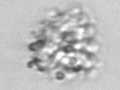
Label: Leptocylindrus_mediterraneus